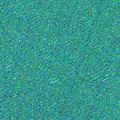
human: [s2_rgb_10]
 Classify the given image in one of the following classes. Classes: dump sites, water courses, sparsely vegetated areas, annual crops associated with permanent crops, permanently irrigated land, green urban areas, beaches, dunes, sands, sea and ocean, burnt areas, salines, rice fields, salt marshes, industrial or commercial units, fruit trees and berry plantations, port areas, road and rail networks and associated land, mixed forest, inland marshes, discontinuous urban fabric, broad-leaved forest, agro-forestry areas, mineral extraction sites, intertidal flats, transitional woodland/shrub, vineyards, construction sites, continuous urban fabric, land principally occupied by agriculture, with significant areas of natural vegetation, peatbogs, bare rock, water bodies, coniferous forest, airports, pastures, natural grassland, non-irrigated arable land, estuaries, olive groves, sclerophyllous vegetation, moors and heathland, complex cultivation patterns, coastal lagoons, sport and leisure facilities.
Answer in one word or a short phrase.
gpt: sea and ocean